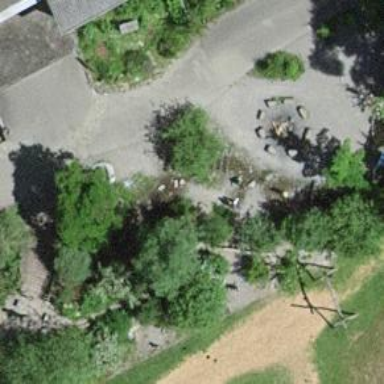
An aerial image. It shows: Playground area for leisure activities on the land.